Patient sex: M
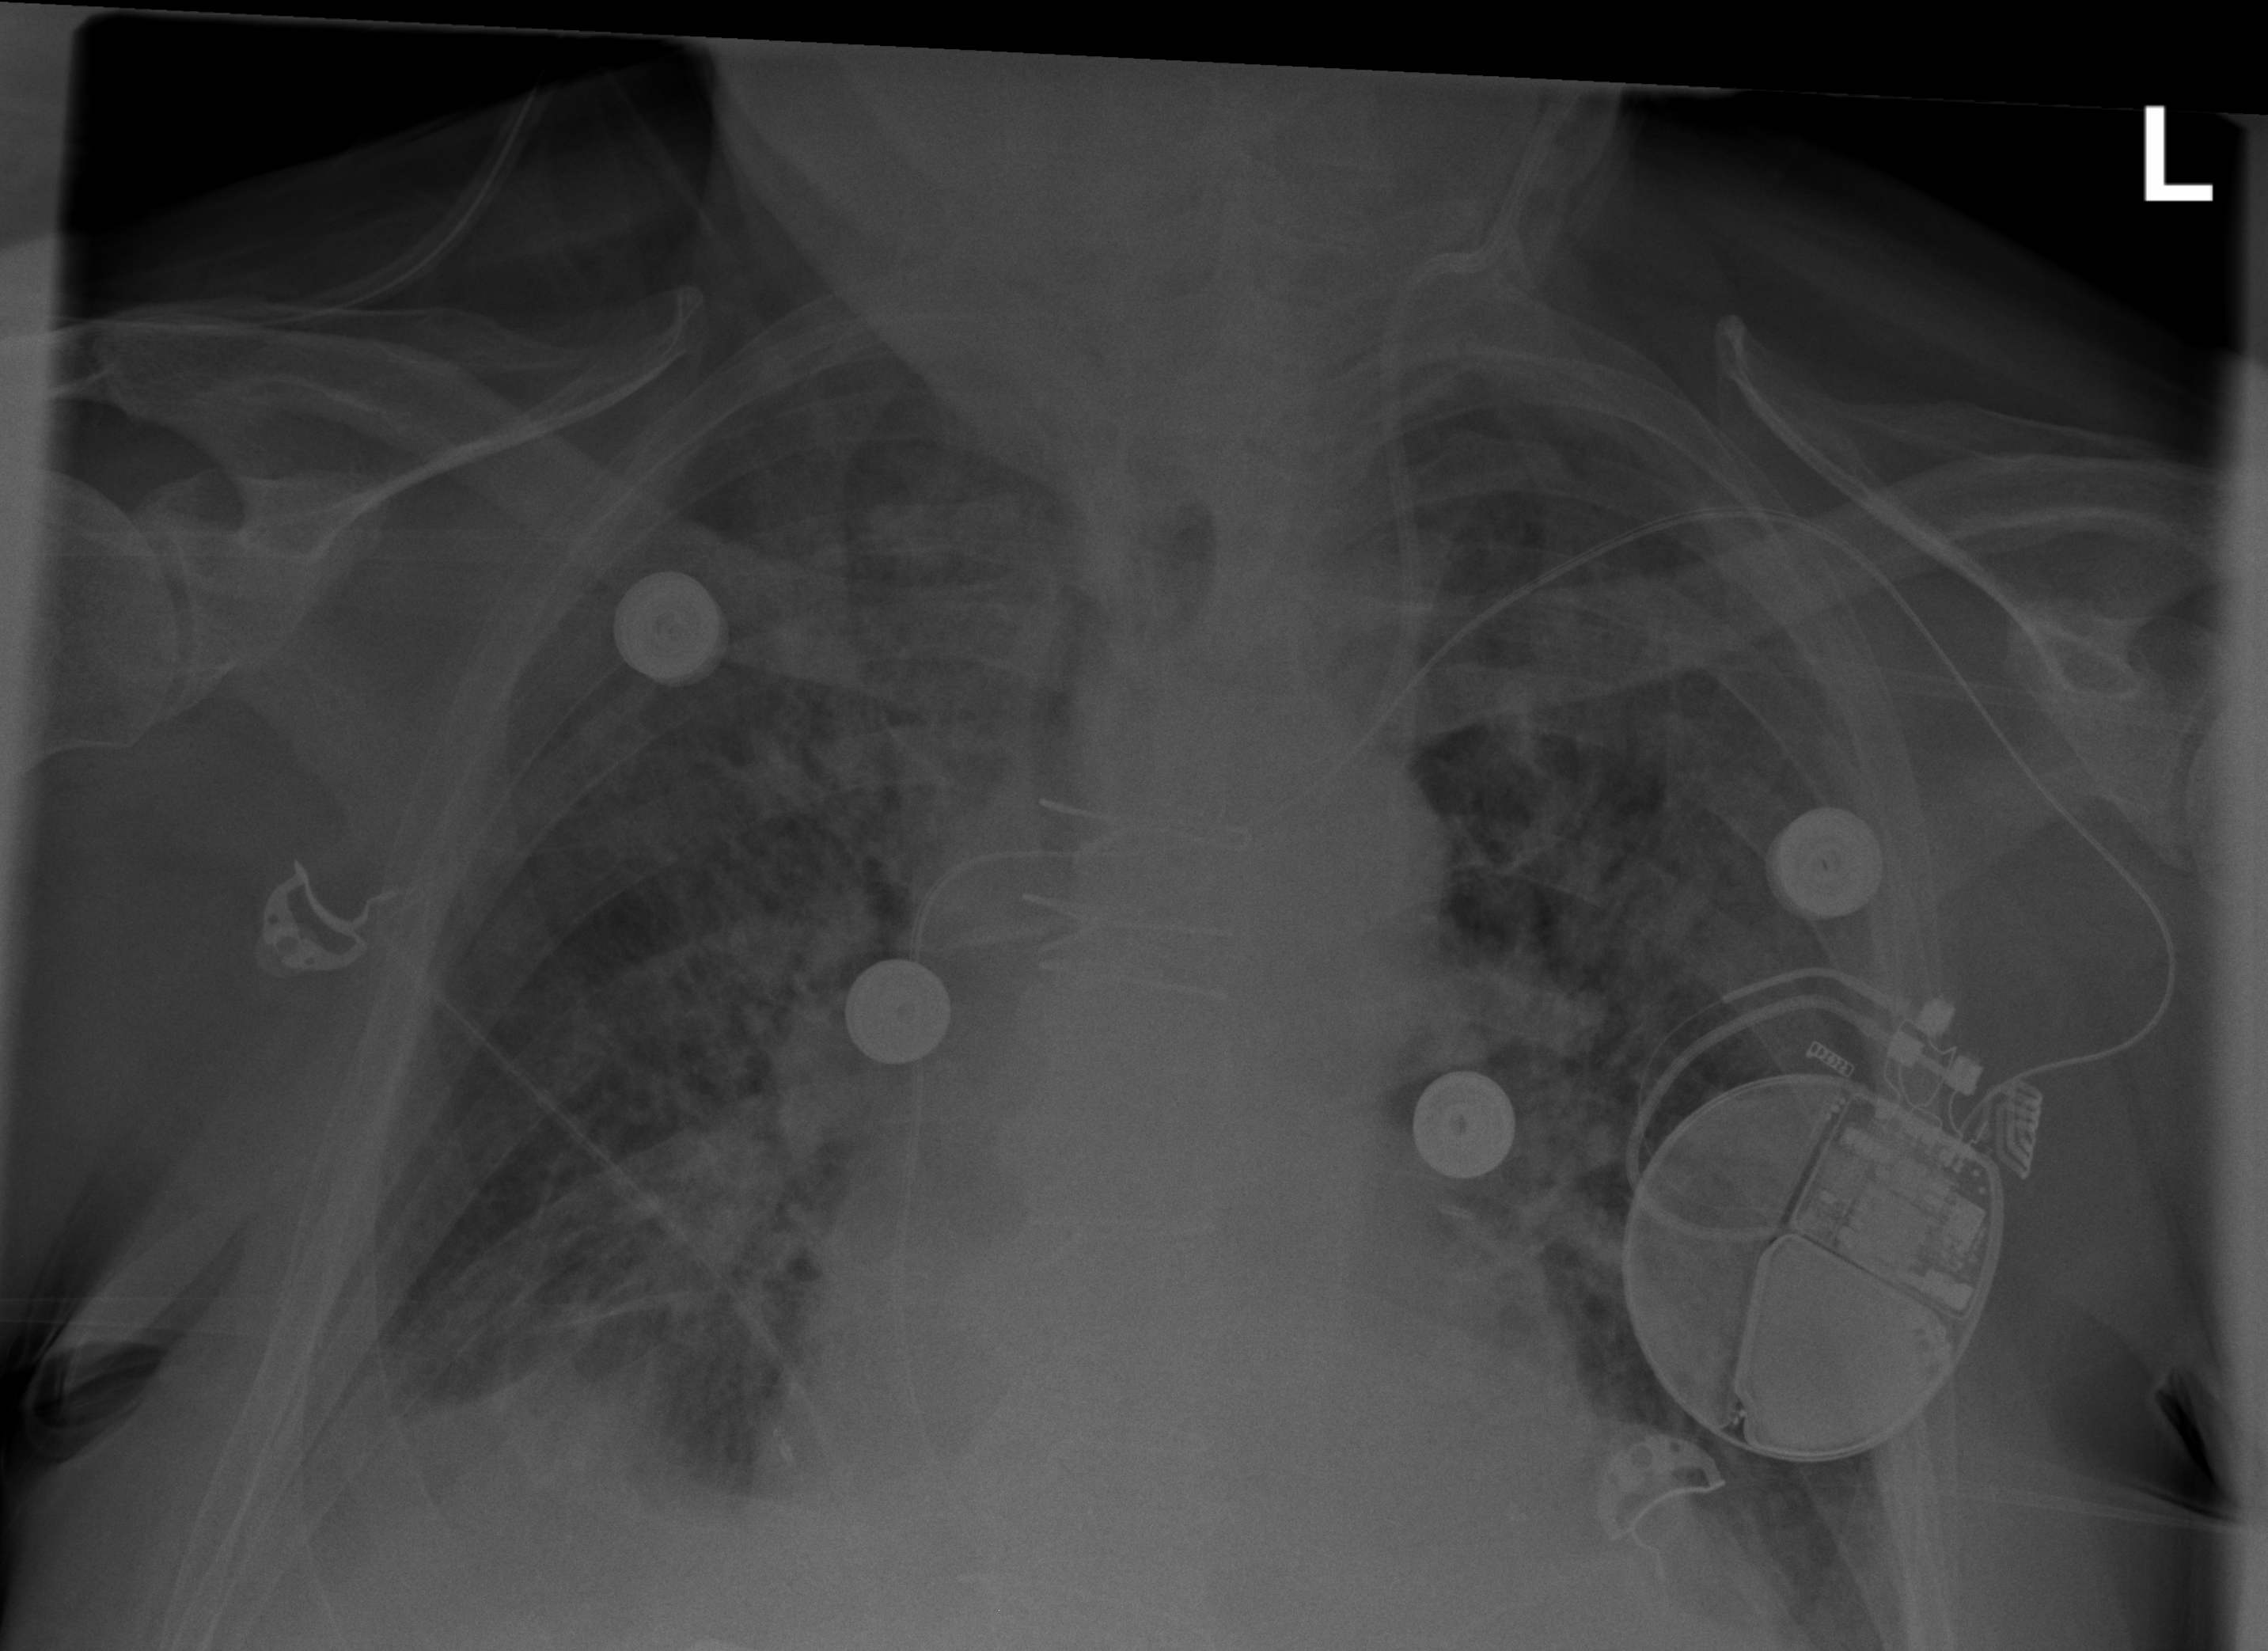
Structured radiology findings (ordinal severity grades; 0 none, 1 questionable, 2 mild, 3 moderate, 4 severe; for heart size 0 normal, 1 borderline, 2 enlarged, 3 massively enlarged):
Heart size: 2
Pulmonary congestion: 2
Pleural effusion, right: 2
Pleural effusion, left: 0
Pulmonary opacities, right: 3
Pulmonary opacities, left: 2
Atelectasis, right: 2
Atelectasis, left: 2